Field crop: maize
Growth stage: 2
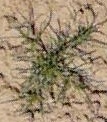
Species: salsola